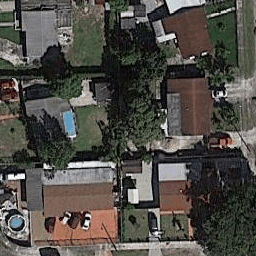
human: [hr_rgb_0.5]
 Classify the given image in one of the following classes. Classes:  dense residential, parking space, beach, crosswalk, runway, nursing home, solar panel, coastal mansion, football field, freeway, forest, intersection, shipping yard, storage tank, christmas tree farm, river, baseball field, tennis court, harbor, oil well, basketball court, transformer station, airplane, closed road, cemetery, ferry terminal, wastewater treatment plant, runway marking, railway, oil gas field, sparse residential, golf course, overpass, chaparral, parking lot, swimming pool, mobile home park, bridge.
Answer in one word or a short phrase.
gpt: dense residential